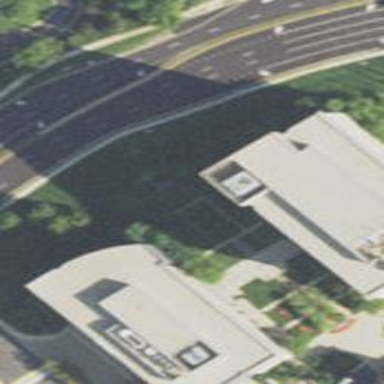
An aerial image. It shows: Office building.